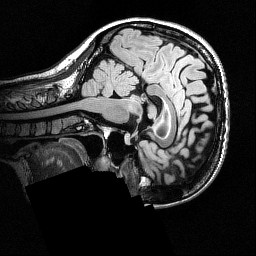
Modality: FLAIR
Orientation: sagittal
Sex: female
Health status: ill
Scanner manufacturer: siemens
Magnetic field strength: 3 T
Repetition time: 7 s
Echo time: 0.372 s